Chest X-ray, AP view. Patient: 34 years old, sex M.
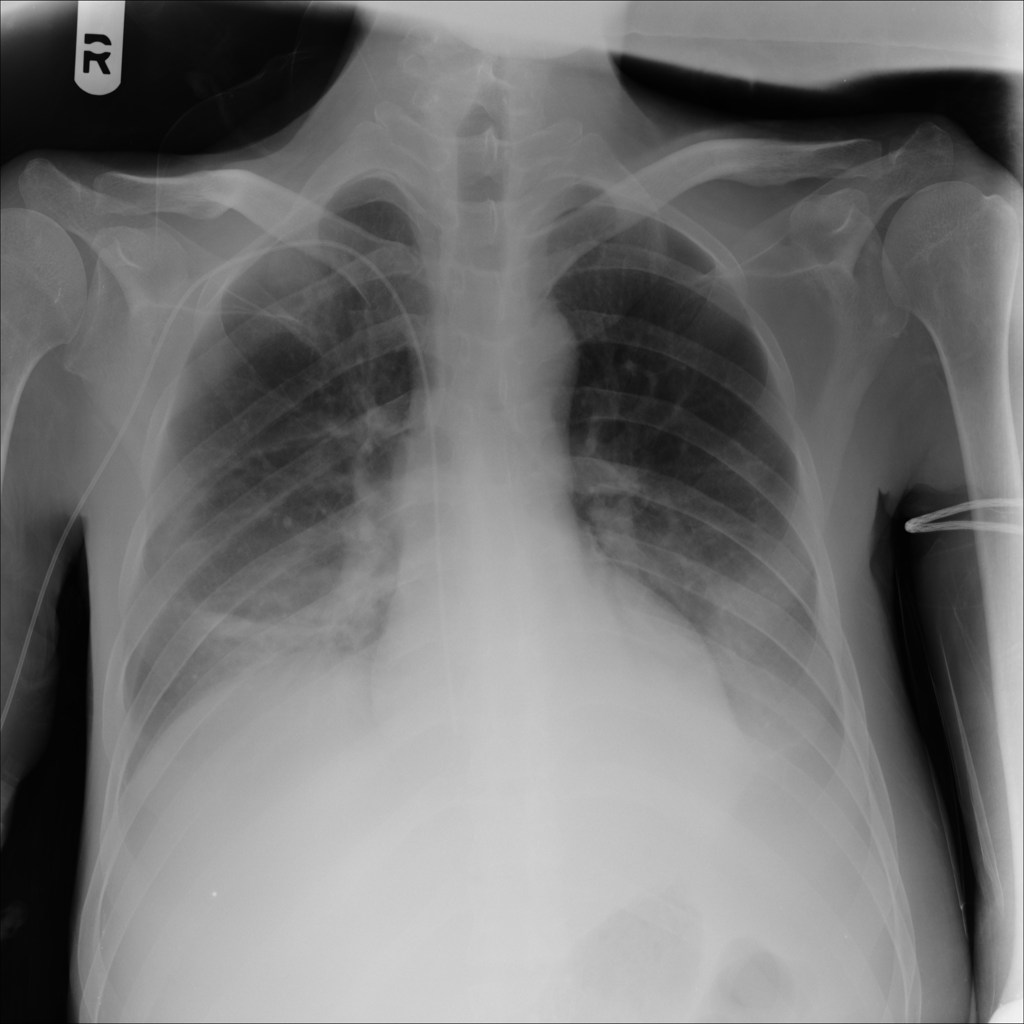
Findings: Effusion